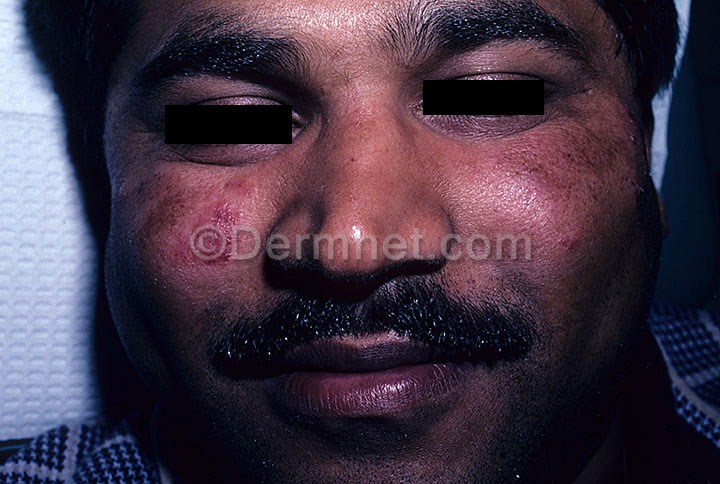
Disease: Lupus and other Connective Tissue diseases